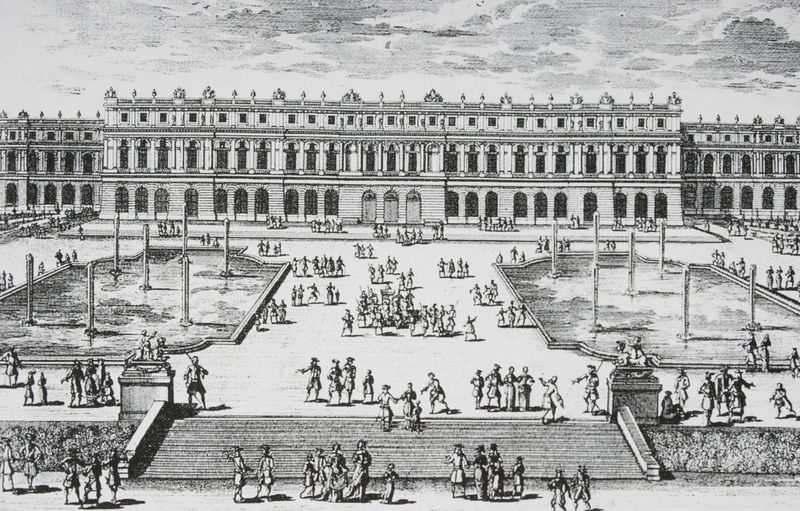
Titel: Schloss Versailles, Ansicht der Gartenfassade zur Zeit Ludwigs XIV.
Künstler: Adam Pérelle
Schlagwörter: himmel, mann, schatten, wasser, weiß, wolken, frauen, menschen, stadt, fenster, frankreich, frau, grau, licht, männer, paris, pfeiler, schwarz, skizze, säule, säulen, zeichnung, anlage, dach, dame, gebäude, park, schloss, leute, masse, menge, versammlung, architektur, barock, sockel, weit, feld, pfähle, adel, kind, renaissance, schön, brunnen, kinder, bassin, garten, springbrunnen, statue, ansicht, bogen, fassade, passanten, türen, grafik, graphik, hof, spazieren, kutsche, platz, rundbogen, staffage, treppe, treppen, könig, soldaten, aufgang, geländer, stufen, edel, galerie, bögen, eingang, palast, balustrade, spaziergang, symmetrisch, becken, druck, radierung, stich, schwarzweiß, uniform, drcuk, schraffiert, entwurf, rustika, villa, sims, gesims, skulpturen, alleen, löwen, risalit, statuen, hellgrau, mezzanin, portikus, zentral, etagen, geschosse, plan, gärten, herrenhaus, fontäne, prunk, kupferstich, louvre, stockwerke, achsensymmetrie, brunne, rosetten, aufbau, etage, versailles, attika, arcaden, seitenflügel, versaille, vorplatz, repräsentativ, entwurd, obelisken, schönbrunn, fensterreihe, plätze, neogotisch, schlossfassade, gartenfassade, wasserspiel, fontänen, wasserspiele, bassins, mel